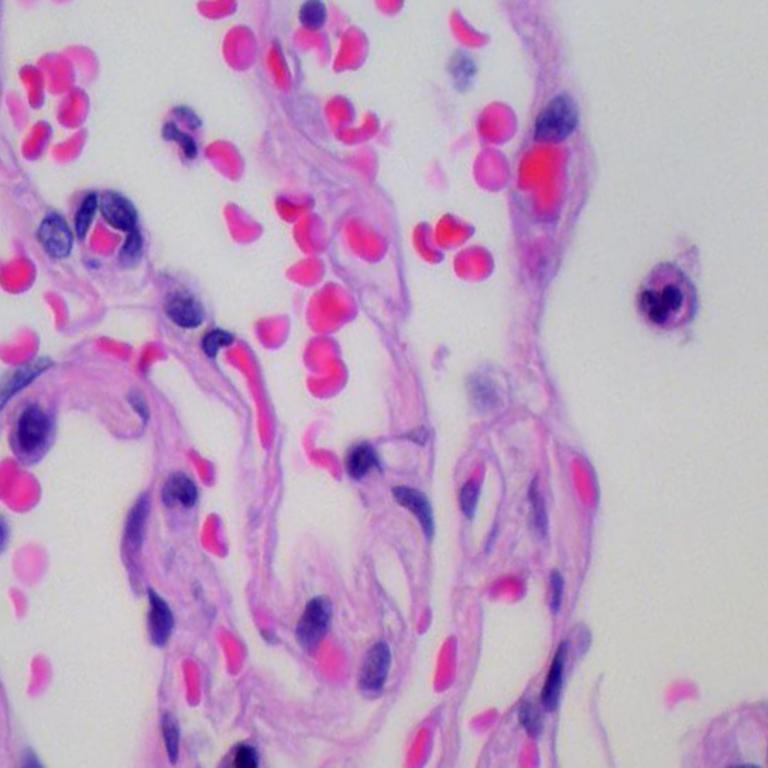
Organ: lung
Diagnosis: benign